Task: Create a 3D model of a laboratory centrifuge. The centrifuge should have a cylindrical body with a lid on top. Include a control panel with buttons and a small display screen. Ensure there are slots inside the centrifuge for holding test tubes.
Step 250:
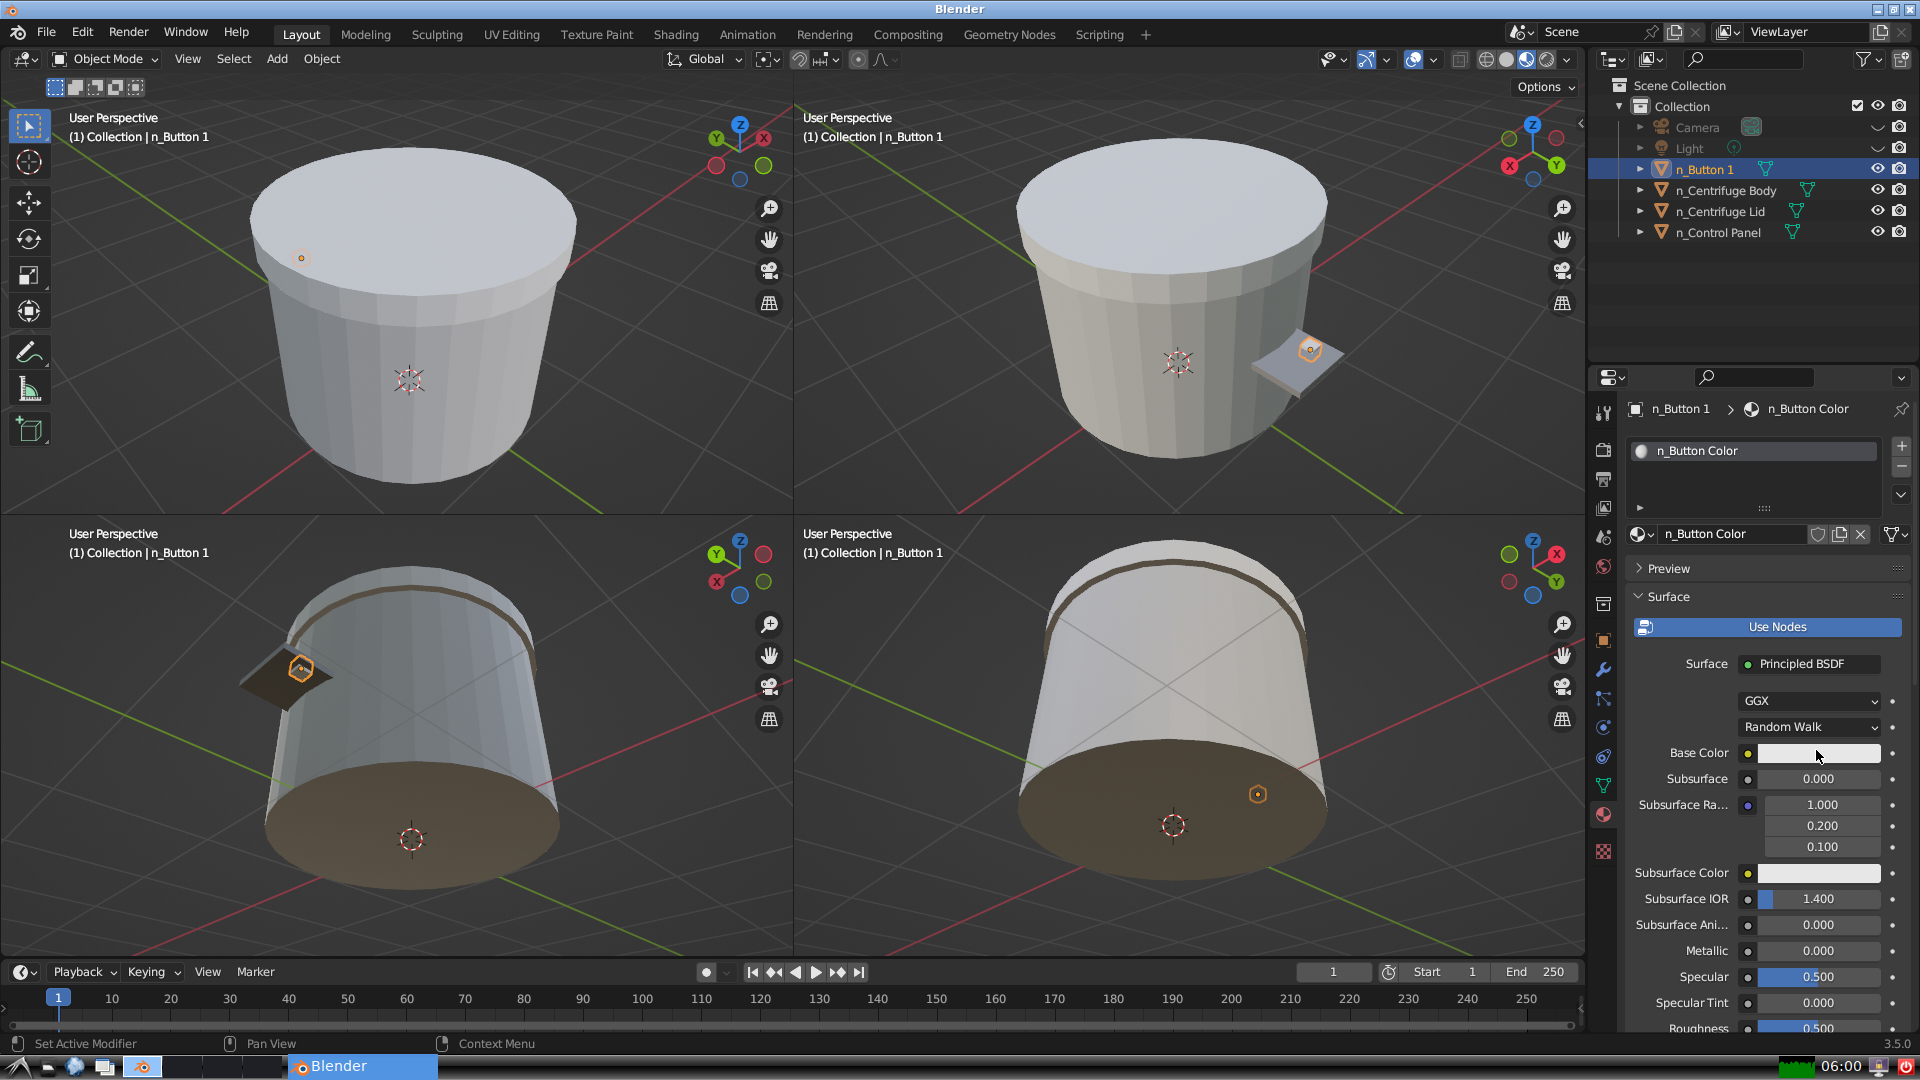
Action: click: no